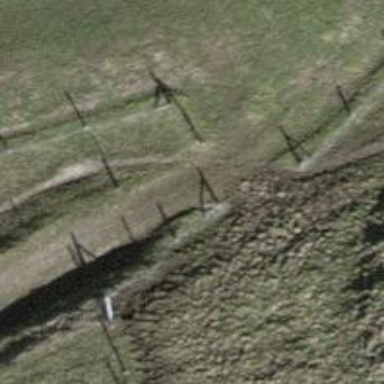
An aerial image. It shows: Fence is in the image.